Field crop: tomato
Growth stage: 1
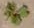
Species: portulaca